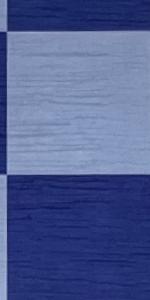
Label: Empty